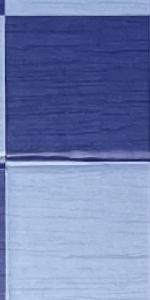
Label: Empty